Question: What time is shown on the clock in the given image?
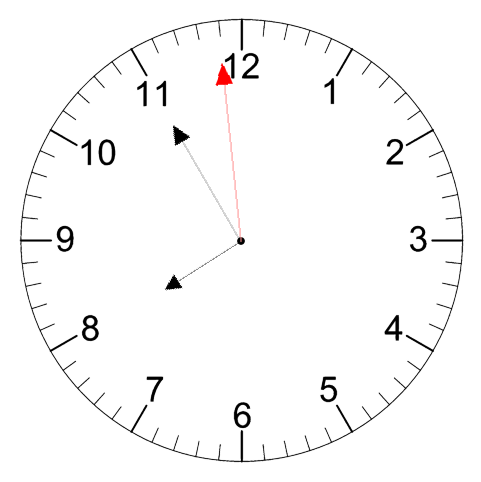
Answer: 07:54:59